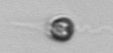
Label: Apedinella